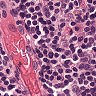
Metastatic tissue present: no